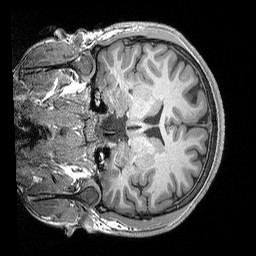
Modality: T1w
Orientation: coronal
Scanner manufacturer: siemens
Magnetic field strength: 3 T
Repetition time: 2.3 s
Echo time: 0.00298 s